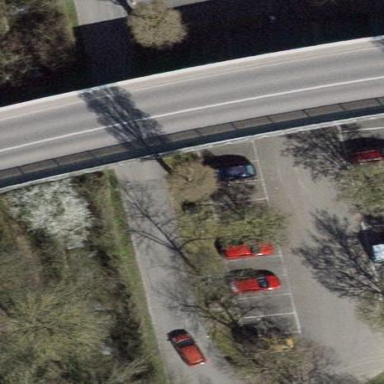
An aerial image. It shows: Parking area.